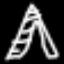
Label: The Eiffel Tower